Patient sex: M
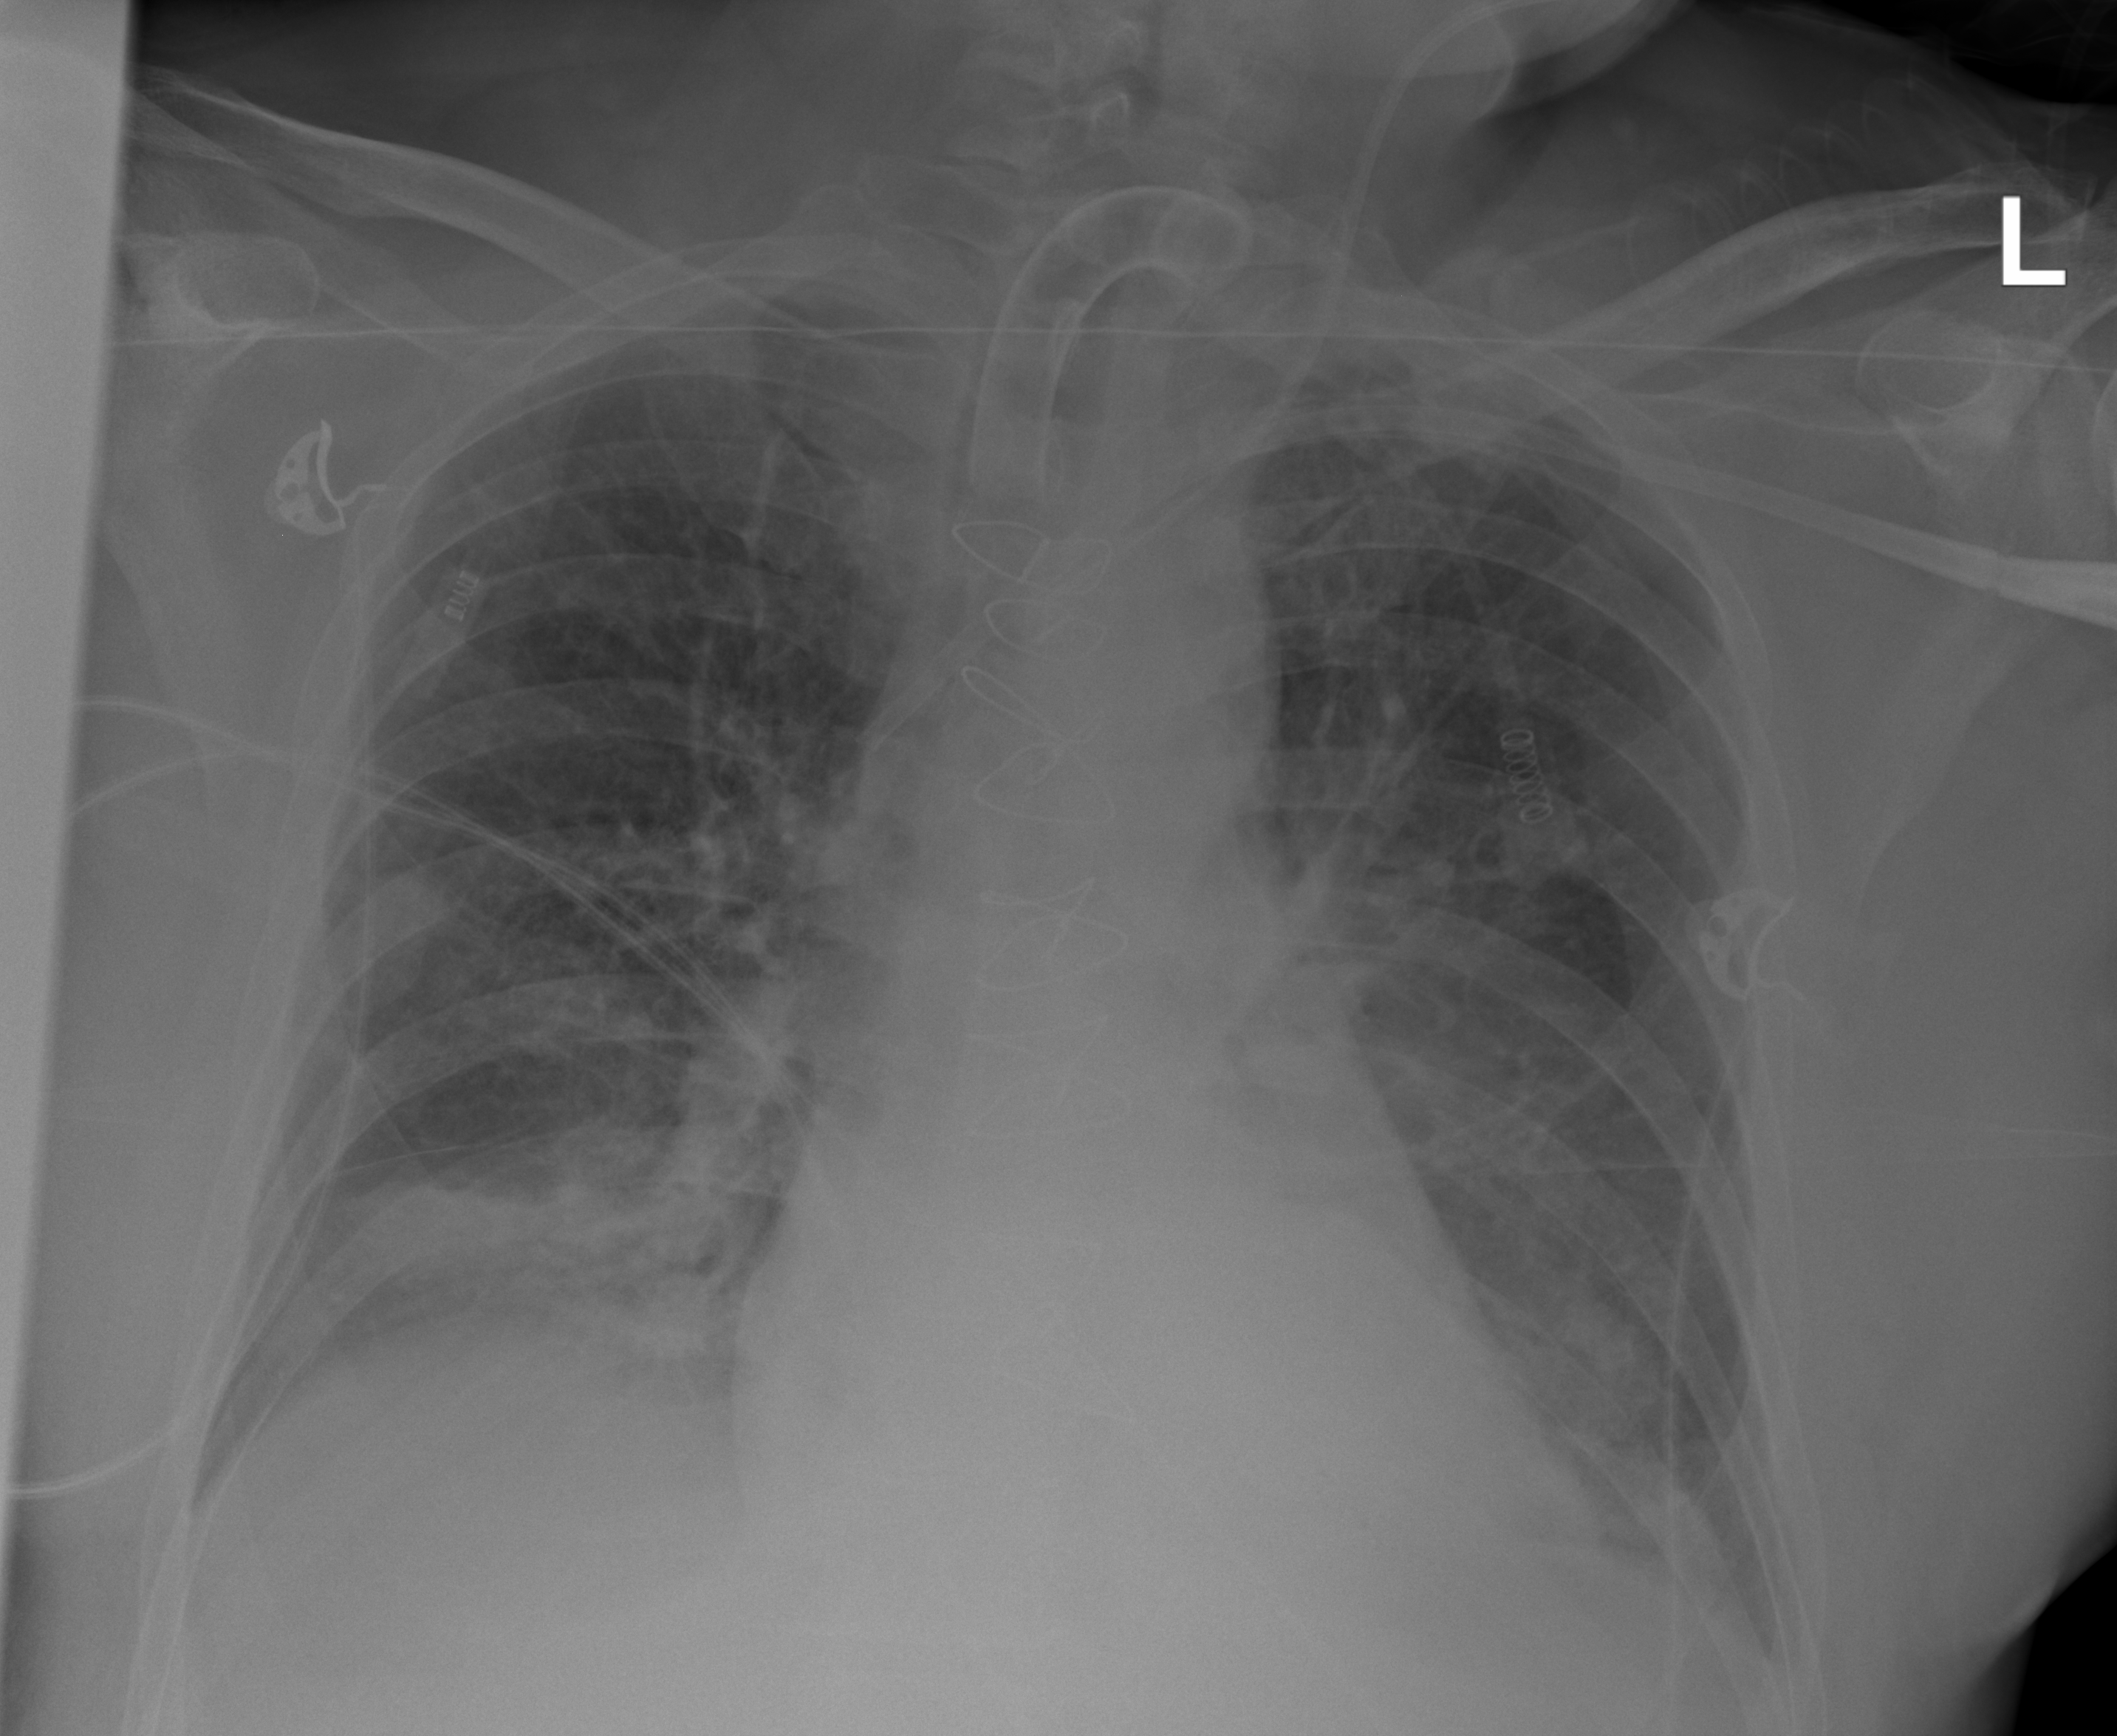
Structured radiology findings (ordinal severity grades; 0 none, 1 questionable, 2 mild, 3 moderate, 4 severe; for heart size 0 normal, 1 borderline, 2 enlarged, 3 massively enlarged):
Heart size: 2
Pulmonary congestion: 2
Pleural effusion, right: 2
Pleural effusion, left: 2
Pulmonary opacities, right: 3
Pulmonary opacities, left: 2
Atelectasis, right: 3
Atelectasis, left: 2